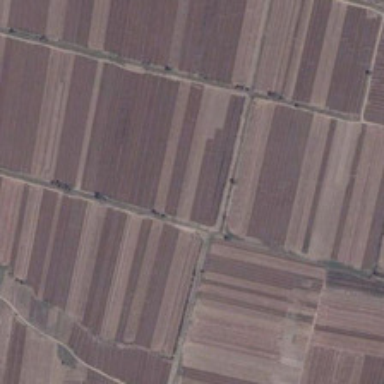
This is a land .